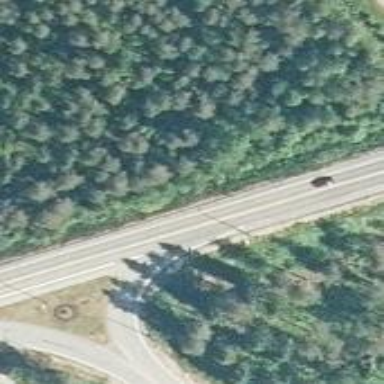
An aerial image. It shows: Asphalt road classified as trunk highway.